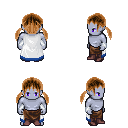
a pixel art fantasy rpg character, male body template, dark elf, purple skin, white trimmed cape, robe skirt, brown twin-tailed hairstyle, white cloth bracers, maroon shoes, four views (front, back, left, right), 2x2 character sprite sheet, small pixel art, hard edges, no anti-aliasing